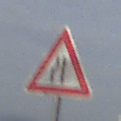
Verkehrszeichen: EinseitigVerengteFahrbahnLinks
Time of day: MorningAfternoon
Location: Outdoor (Suburban)
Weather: PartlyCloudy
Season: NotSpecified
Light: Natural